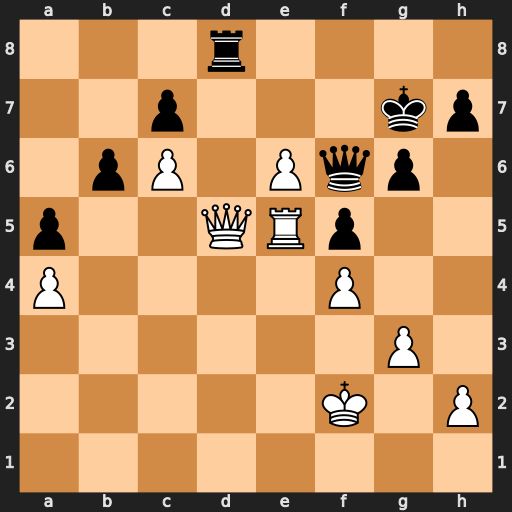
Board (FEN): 3r4/2p3kp/1pP1Pqp1/p2QRp2/P4P2/6P1/5K1P/8
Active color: w
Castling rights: -
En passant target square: -
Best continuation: e7 Rxd5 e8=N+ Kf7 Nxf6